Question: I am using three.js. with webGL. I have a single texture file called support.jpg 100x100.
I am creating planes on the fly, with different heights and widths. I need the support.jpg texture to scale to the width and then repeat down the plane. (as soon in image below)
For Example. If the plane was (height:10, width: 10) it would the texture once fiting. If the plane was (height:100, width: 10) it would have 10 of the textures repeating 10by10. If the plane was (height:100, width: 50) it would have 2 of the textures repeating 50by50.
: How Do I Create a plane that will have the correct texture mapping.
Here is what I have so far, but it is only rendering a single texture. (this is a width 200, height 800)
'''
function CreateSupportBeam() {
var mesh, texture, material;
texture = THREE.ImageUtils.loadTexture("images/support.png");
material = new THREE.MeshBasicMaterial({ map: texture, transparent: true });
var uvs = [];
uvs.push(new THREE.Vector2(0,0));
uvs.push(new THREE.Vector2(1,0));
uvs.push(new THREE.Vector2(1,4));
uvs.push(new THREE.Vector2(0,4));
var geo = new THREE.PlaneGeometry(200, 800);
geo.faceVertexUvs[0].push([uvs[0], uvs[1], uvs[2], uvs[3]]);
mesh = new THREE.Mesh(geo, material);
scene.add(mesh);
}
'''
<URL> <- This is the project I am working on.

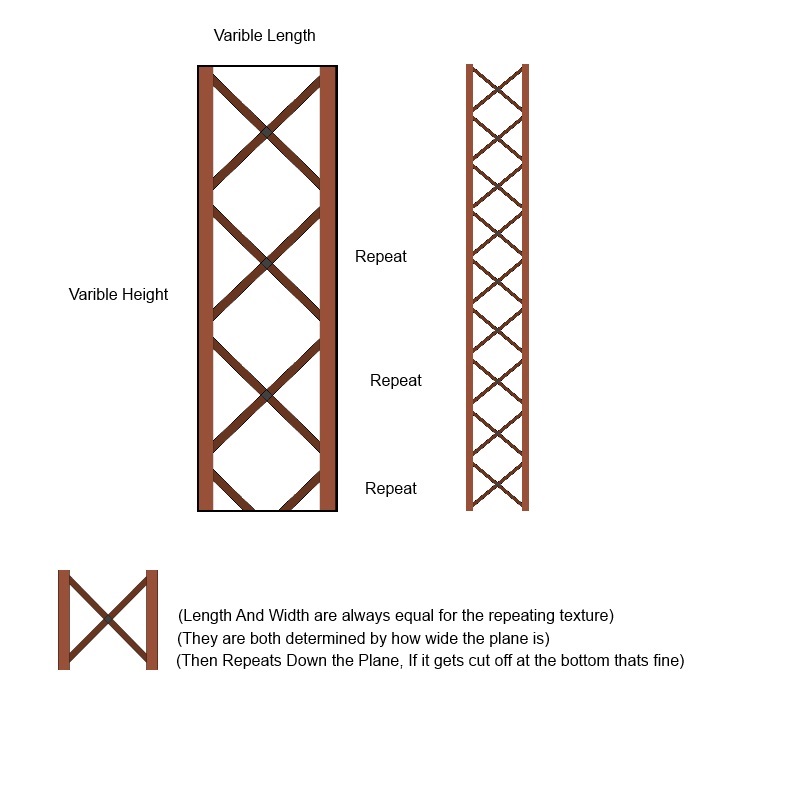
Answer: You do not need to change the UVs.
Use a pattern like the following to avoid distortion and ensure that the pattern repeats and starts at the "top".
'''
var geometry = new THREE.PlaneGeometry( length, height );
var scale = height / length;
var offset = Math.floor( scale ) - scale;;
var texture = THREE.ImageUtils.loadTexture( ... );
texture.wrapT = THREE.RepeatWrapping;
texture.wrapS = THREE.ClampToEdgeWrapping;
texture.repeat.set( 1, scale );
texture.offset.set( 0, offset );
'''
If that is not exactly what you are looking for, experiment until you get it the way you want it.
three.js r.66